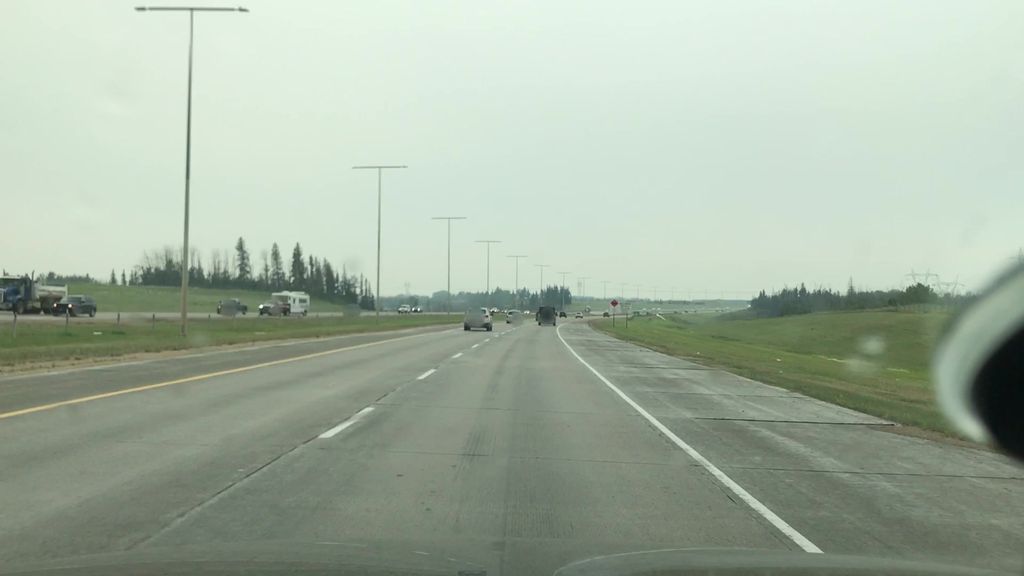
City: edmonton